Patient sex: F
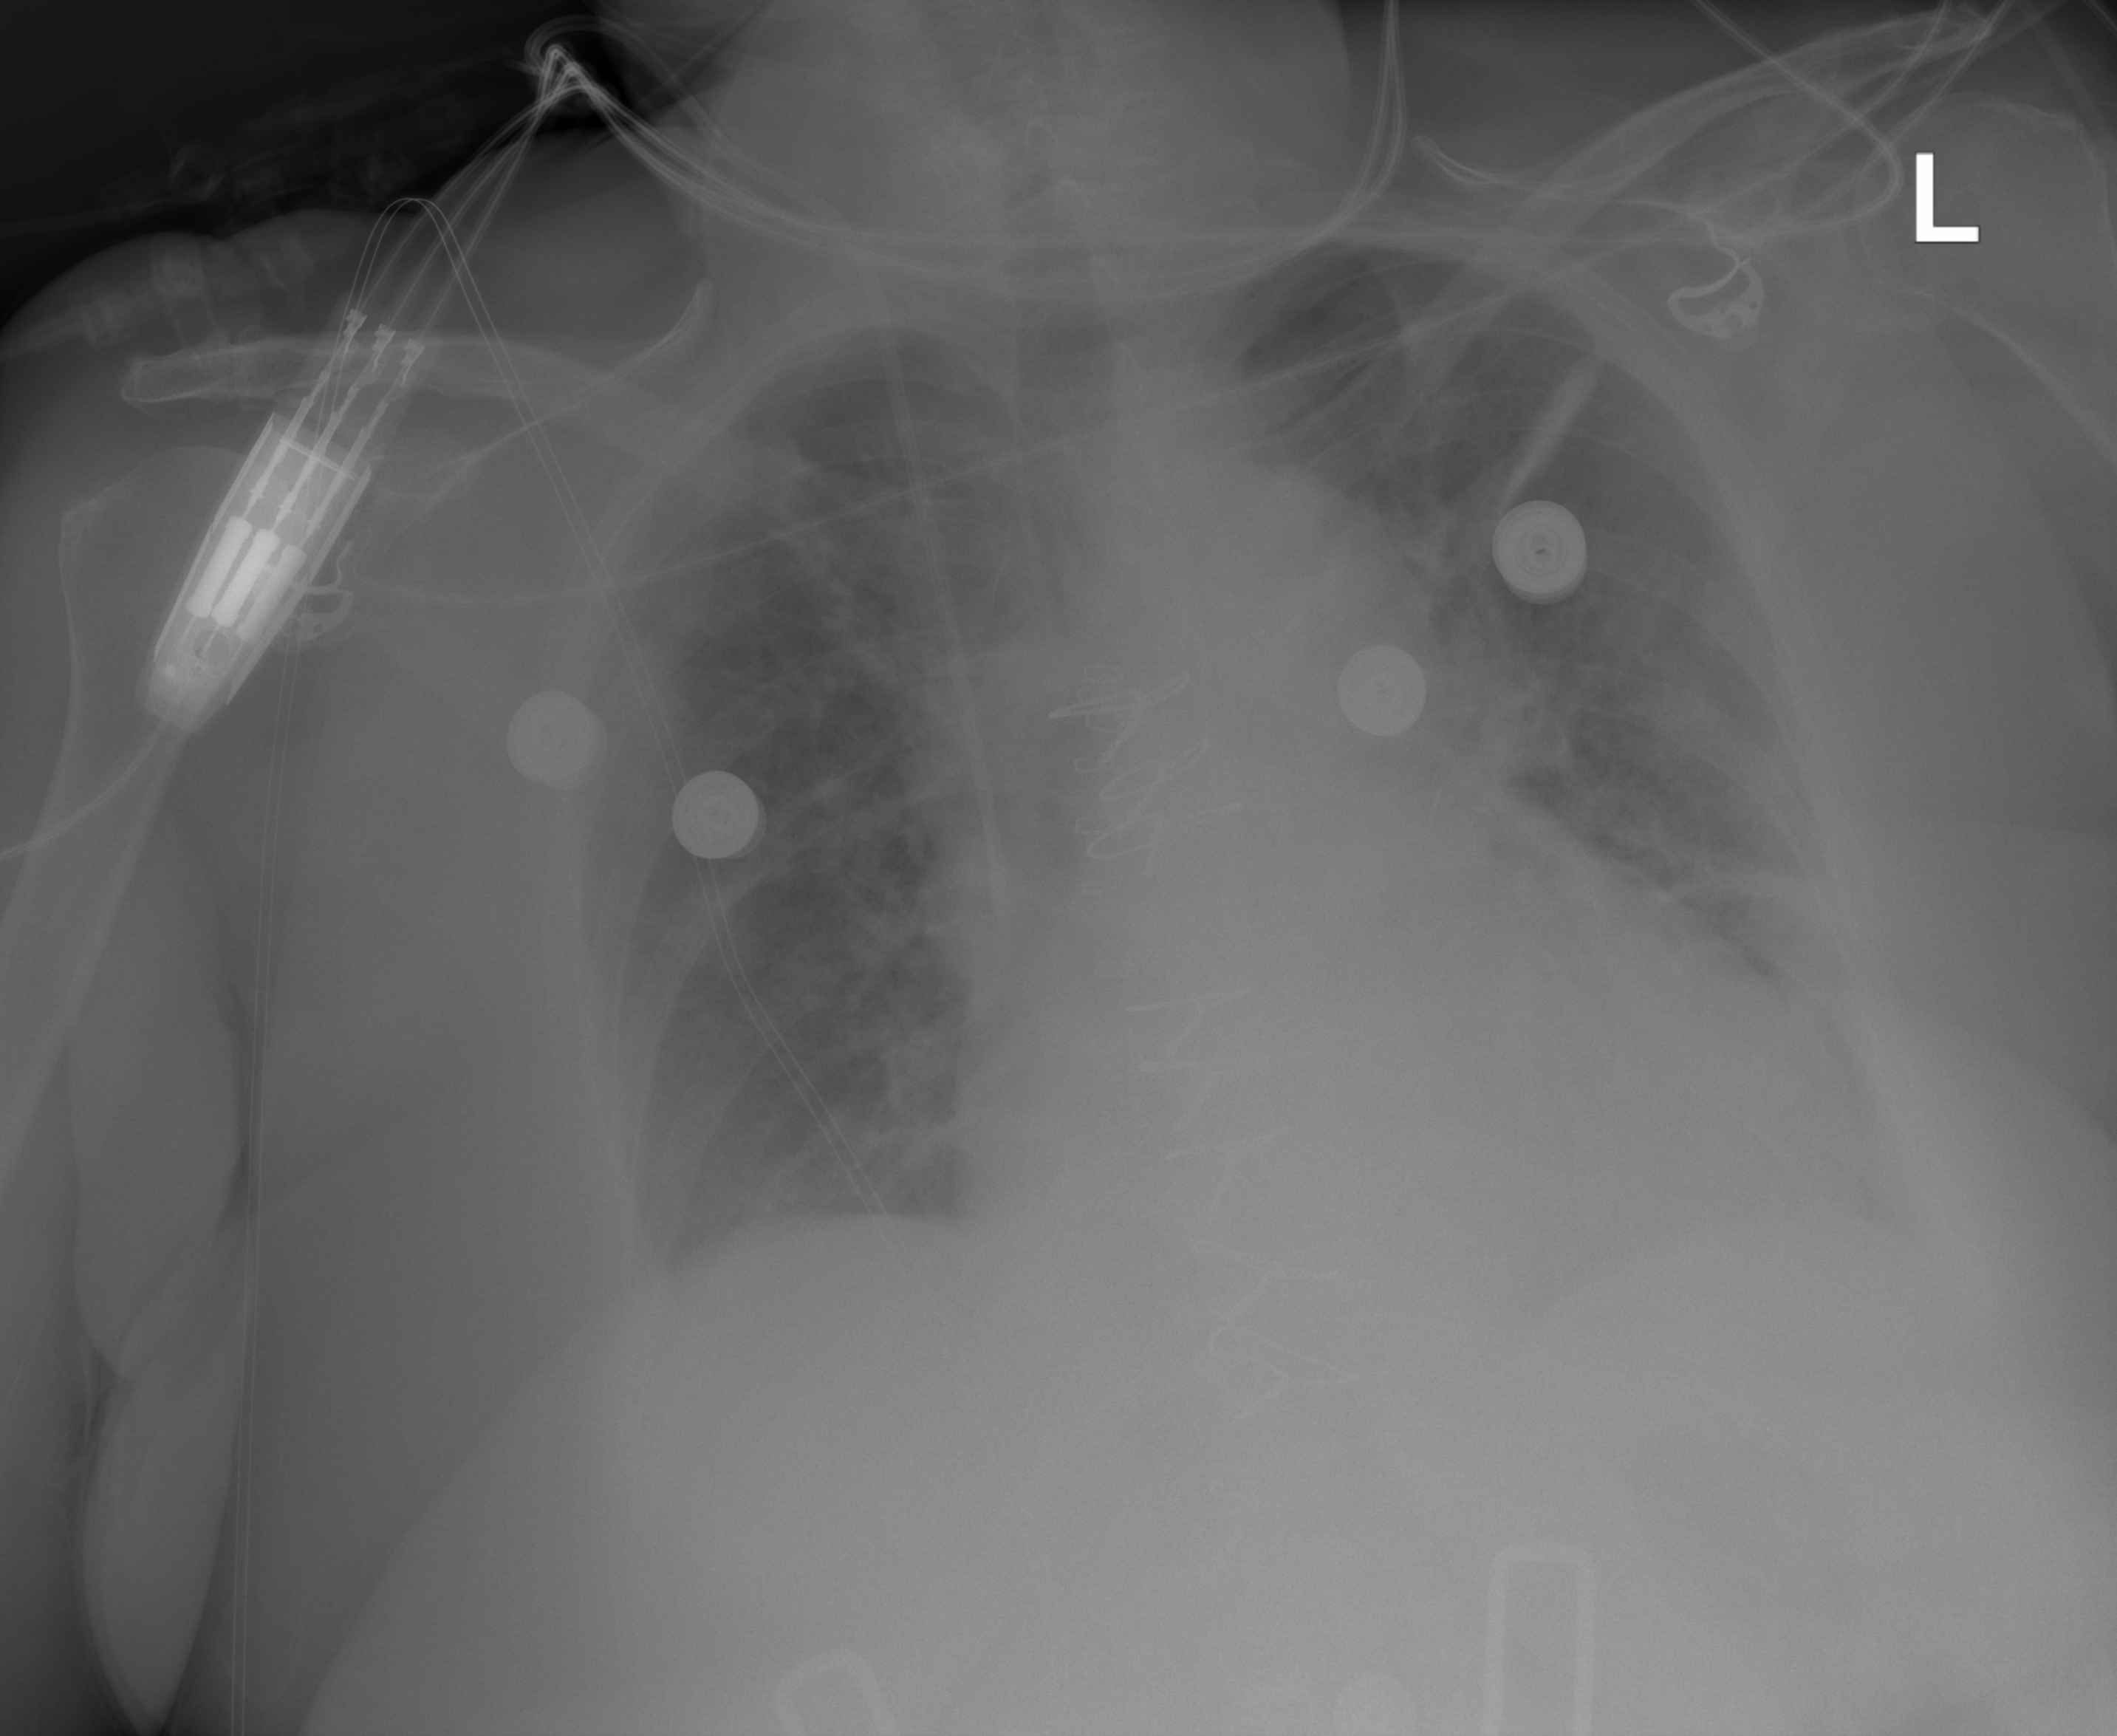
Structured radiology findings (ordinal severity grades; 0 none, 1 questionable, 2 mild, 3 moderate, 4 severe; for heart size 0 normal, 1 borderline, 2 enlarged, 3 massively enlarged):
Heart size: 2
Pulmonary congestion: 2
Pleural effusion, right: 2
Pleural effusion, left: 2
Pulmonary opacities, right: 2
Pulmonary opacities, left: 2
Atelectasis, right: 0
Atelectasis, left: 3